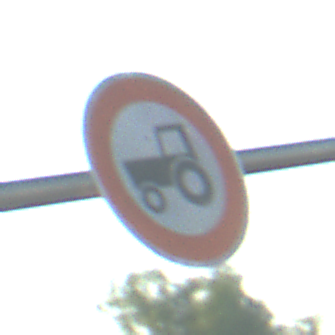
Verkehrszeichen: VerbotKraftfahrzeugeZuegeNichtSchneller25
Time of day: SunriseSunset
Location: Outdoor (RoadRail)
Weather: Clear
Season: NotSpecified
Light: Natural